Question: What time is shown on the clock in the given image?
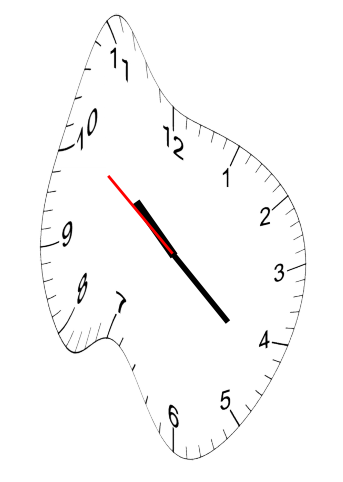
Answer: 10:21:51